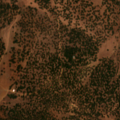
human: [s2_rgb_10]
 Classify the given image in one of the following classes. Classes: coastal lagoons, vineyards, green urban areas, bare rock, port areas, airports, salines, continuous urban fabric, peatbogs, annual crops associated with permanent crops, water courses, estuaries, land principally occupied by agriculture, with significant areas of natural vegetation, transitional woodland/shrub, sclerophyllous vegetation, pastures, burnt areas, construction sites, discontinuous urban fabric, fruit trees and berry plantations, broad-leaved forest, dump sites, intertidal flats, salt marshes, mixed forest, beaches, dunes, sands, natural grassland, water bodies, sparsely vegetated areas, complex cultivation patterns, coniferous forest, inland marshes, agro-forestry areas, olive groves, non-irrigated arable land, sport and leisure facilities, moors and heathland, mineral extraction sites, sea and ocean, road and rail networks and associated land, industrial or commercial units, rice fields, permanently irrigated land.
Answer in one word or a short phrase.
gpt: agro-forestry areas